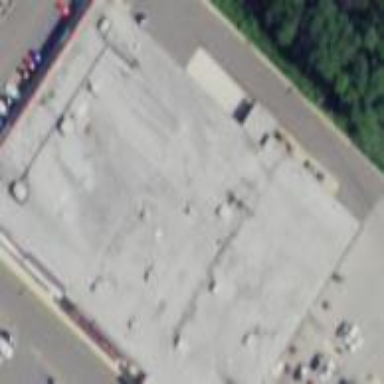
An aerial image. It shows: Building that houses furniture shop.